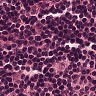
Metastatic tissue present: no